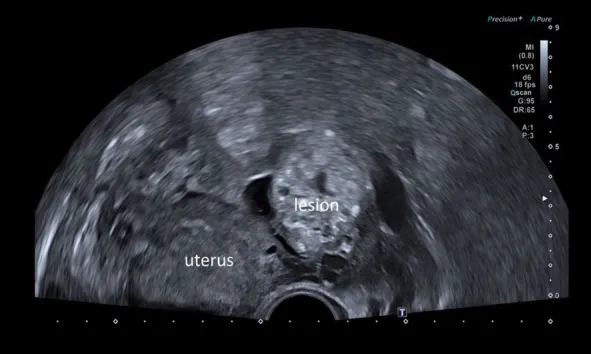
Ultrasound showing nodular lesion with hyperechoic spots and cyst-like areas. Lateral to the uterus.
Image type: radiology (ultrasound)